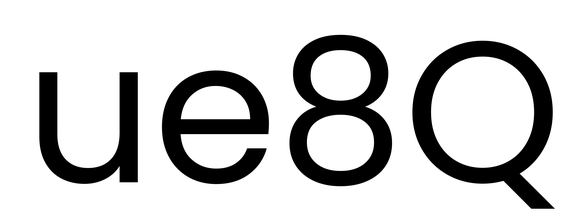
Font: Poppins-Regular